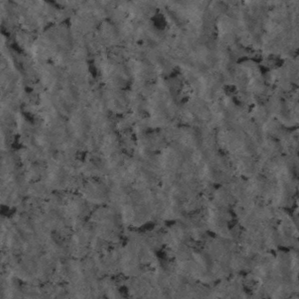
Label: frost